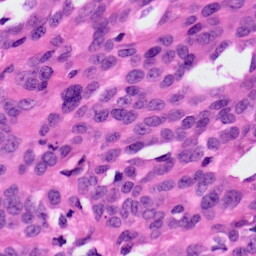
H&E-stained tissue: Ovarian